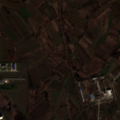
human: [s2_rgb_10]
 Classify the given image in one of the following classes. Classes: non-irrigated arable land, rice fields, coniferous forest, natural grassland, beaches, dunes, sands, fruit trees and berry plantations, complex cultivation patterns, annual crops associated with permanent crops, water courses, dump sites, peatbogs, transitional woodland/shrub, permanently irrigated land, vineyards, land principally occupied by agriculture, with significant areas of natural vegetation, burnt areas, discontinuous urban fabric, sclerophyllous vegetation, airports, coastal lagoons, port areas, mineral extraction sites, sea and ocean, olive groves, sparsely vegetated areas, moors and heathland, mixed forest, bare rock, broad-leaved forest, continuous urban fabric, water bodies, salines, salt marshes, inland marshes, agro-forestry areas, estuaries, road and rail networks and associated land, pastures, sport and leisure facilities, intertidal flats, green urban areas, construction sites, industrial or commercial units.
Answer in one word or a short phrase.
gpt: discontinuous urban fabric, industrial or commercial units, non-irrigated arable land, pastures, land principally occupied by agriculture, with significant areas of natural vegetation